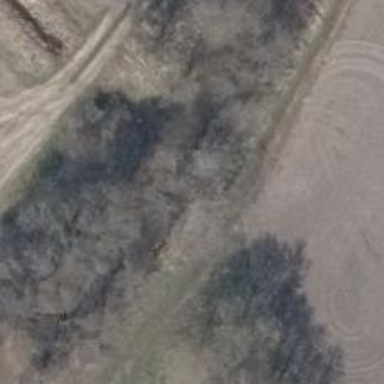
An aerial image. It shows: Hunting stand.